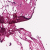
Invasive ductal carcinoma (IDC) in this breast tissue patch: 0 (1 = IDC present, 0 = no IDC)